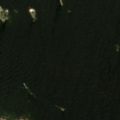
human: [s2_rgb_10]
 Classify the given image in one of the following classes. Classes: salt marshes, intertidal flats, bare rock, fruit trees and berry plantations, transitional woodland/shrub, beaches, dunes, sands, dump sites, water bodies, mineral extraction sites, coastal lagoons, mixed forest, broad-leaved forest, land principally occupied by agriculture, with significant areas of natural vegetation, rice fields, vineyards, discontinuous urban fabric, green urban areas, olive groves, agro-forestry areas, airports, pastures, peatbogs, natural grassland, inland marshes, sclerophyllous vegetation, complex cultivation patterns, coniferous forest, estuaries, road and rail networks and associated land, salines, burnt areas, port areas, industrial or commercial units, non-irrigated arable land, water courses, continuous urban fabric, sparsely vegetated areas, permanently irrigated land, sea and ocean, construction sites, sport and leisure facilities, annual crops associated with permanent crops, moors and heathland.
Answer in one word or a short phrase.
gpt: sea and ocean